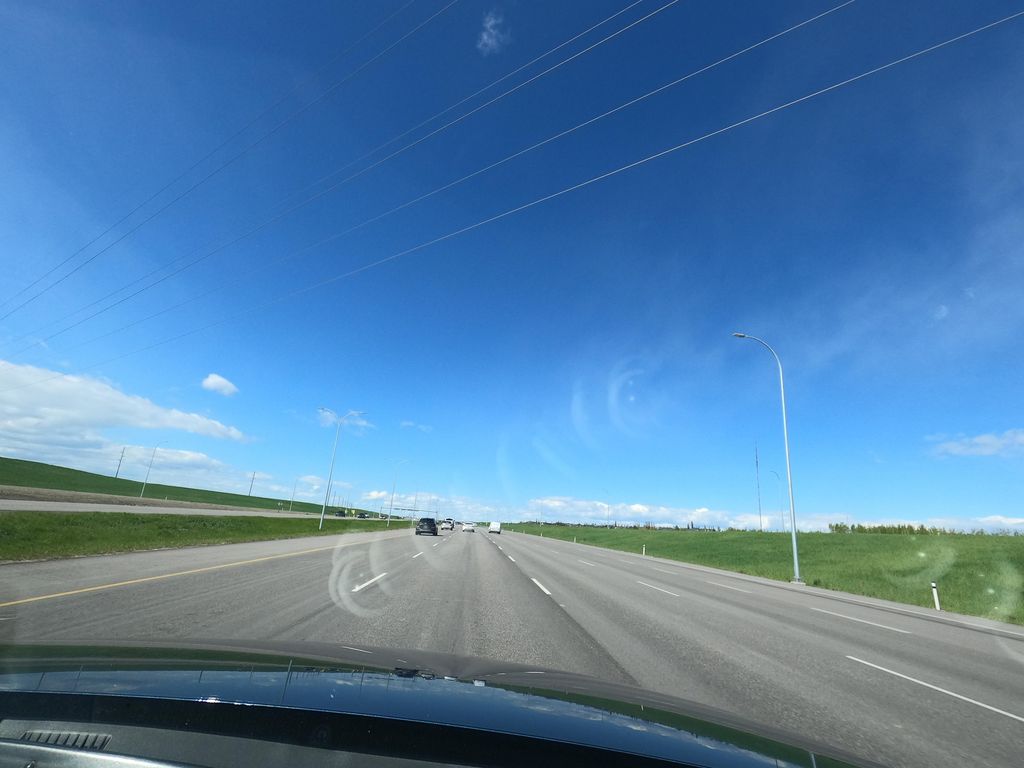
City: calgary